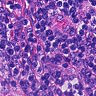
Metastatic tissue present: no